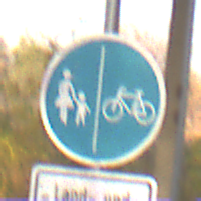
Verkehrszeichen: GetrennterRadUndGehwegRadwegRechts
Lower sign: BesondereFahrzeugeUndTransportgueter8
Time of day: SunriseSunset
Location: Roofed (Suburban)
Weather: Clear
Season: NotSpecified
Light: Natural